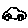
Label: car